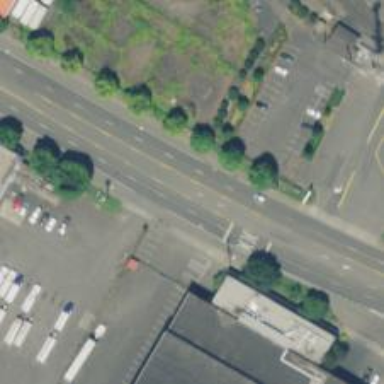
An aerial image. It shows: Asphalt trunk highway.